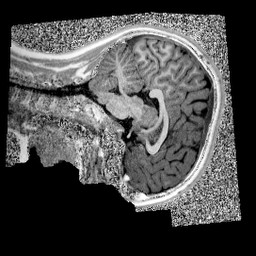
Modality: UNIT1
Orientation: sagittal
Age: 11
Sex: female
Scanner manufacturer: siemens
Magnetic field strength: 3 T
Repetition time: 4 s
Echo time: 0.00299 s